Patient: sex F, age 43
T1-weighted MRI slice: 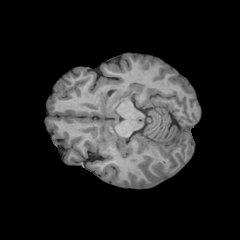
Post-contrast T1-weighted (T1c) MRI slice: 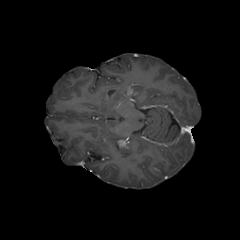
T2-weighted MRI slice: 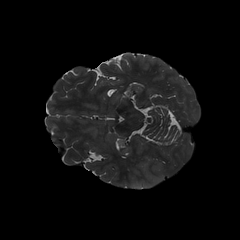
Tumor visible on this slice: yes
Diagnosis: Astrocytoma, IDH-wildtype
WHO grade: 3